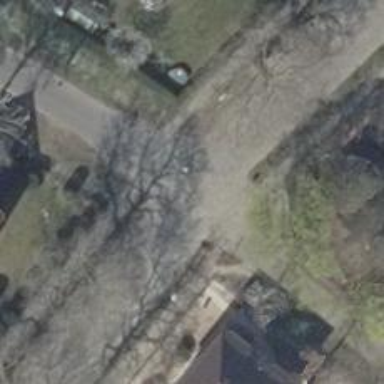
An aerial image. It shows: Residential road.